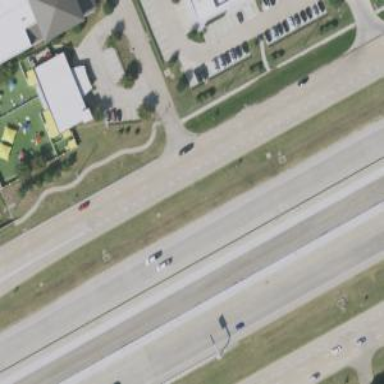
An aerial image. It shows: Secondary road with frontage road.